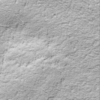
Label: not_dusty